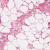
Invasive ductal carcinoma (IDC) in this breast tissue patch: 0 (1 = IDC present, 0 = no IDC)